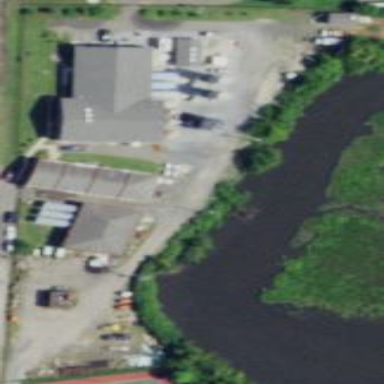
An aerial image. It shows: Water utility office.